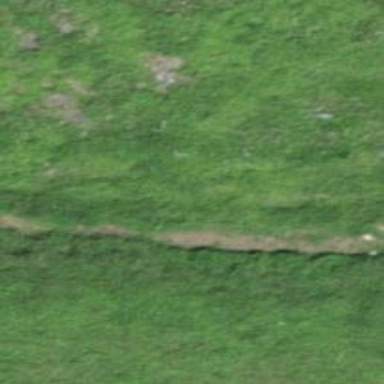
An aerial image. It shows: Track with grass surface. The track type is grade3.